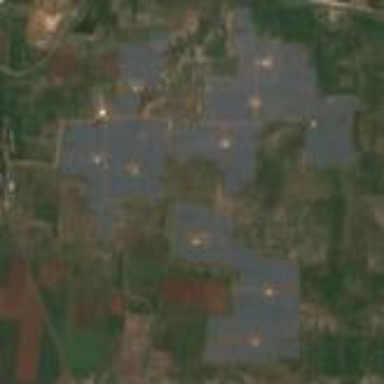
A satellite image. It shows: Industrial area with solar power plant utilizing photovoltaic panels to generate electricity. The plant has wall barrier surrounding it.